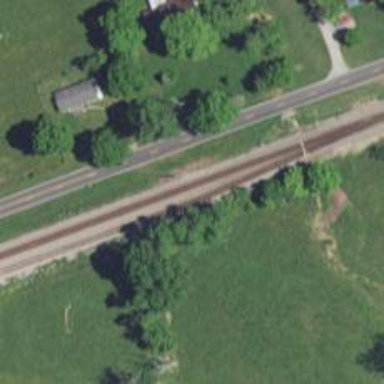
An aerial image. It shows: Railway signal.